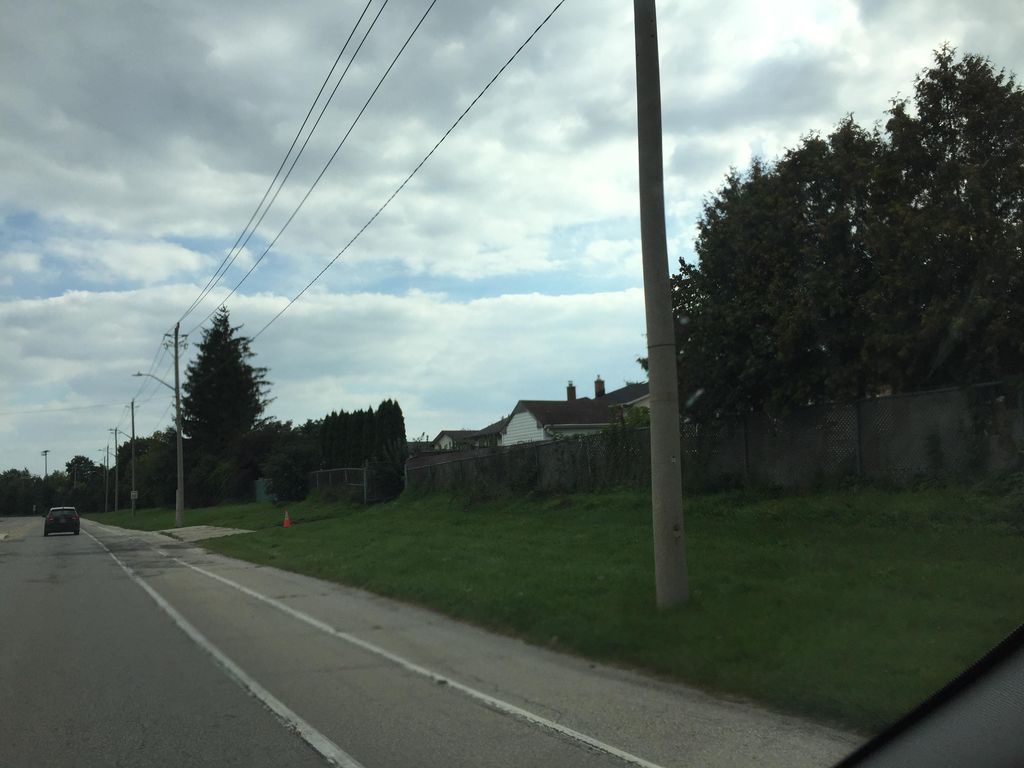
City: kitchener-waterloo